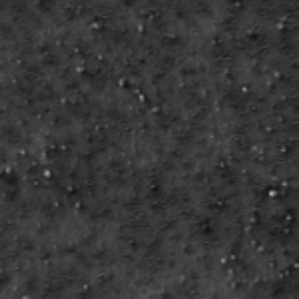
Label: frost